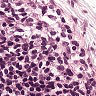
Metastatic tissue present: no